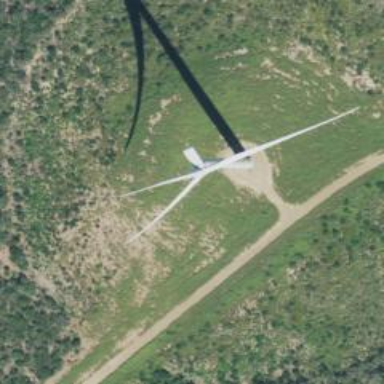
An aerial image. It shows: Wind generator in the form of horizontal axis wind turbine.